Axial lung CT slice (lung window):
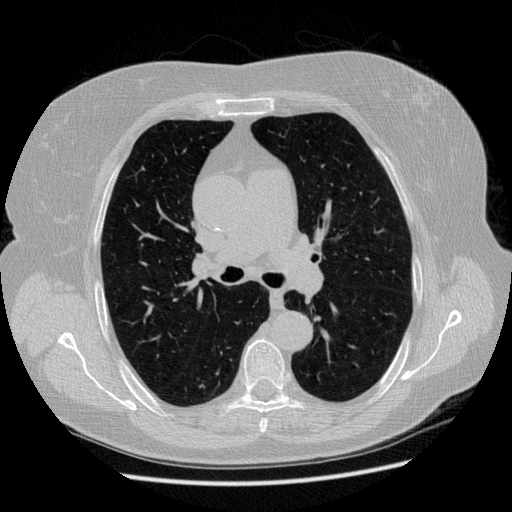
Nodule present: no